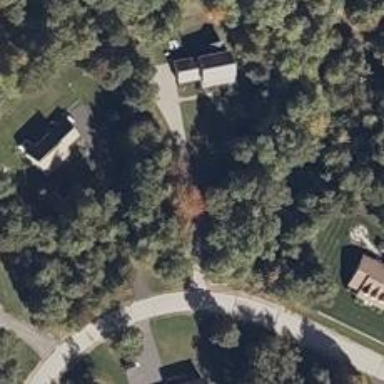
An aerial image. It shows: Driveway leading to service road.